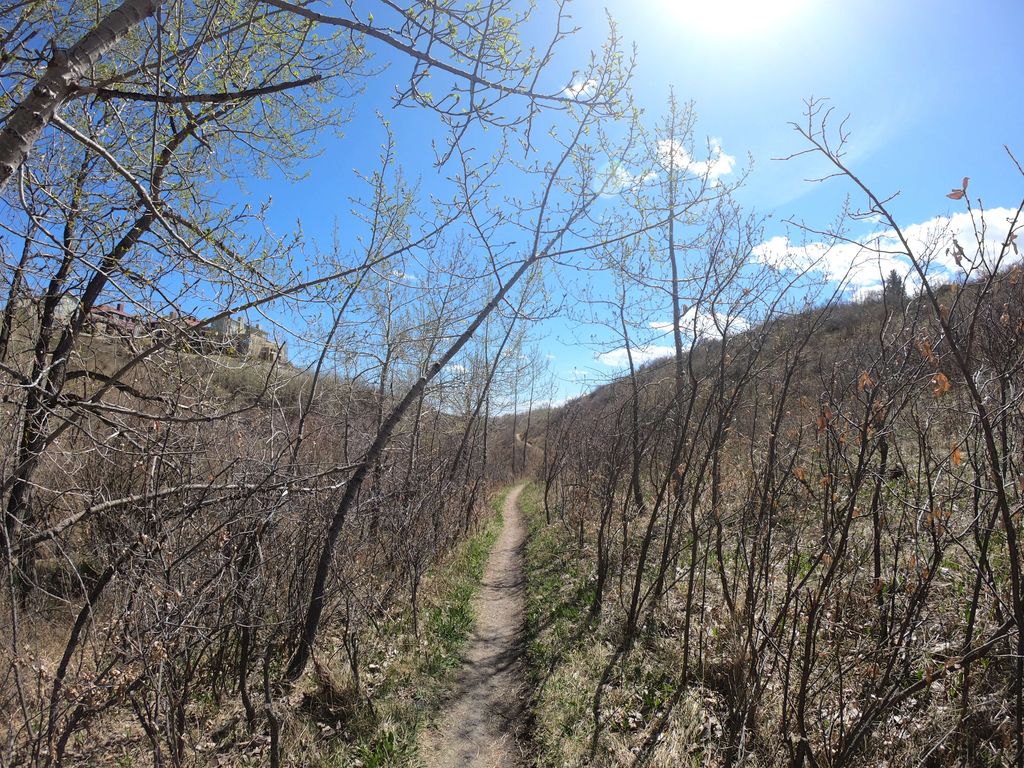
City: calgary